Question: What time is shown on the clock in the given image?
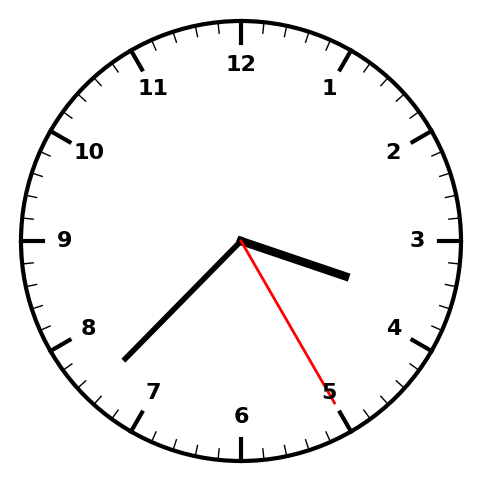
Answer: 03:37:25